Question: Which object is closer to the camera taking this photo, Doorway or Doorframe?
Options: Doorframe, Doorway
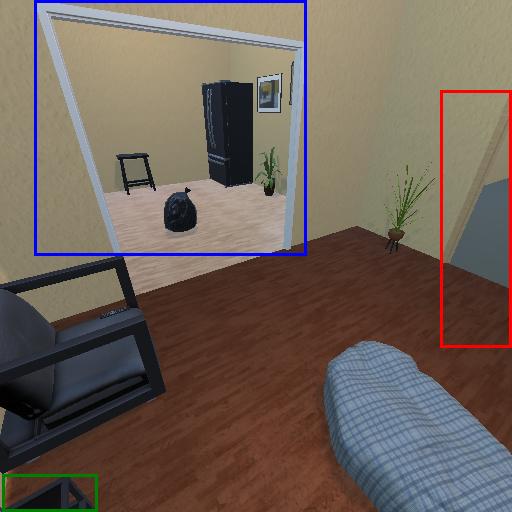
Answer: Doorframe